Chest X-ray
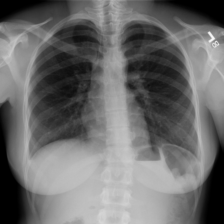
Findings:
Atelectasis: negative
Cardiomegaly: negative
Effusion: negative
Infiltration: negative
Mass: negative
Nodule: negative
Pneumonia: negative
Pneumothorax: negative
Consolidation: negative
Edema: negative
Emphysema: negative
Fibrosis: negative
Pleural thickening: negative
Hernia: negative